Interaction volume radius: 5 \u00c5
Interaction volume height: 10 \u00c5
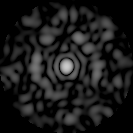
Disorder parameter: 0.8173